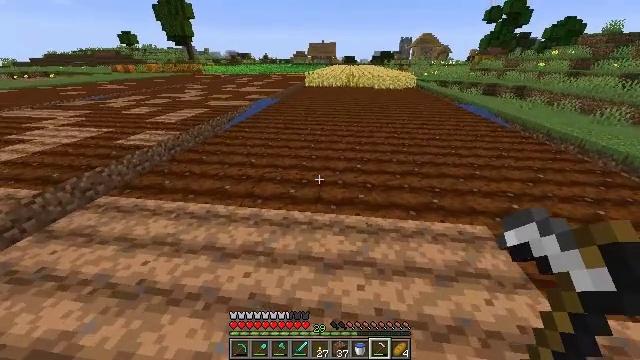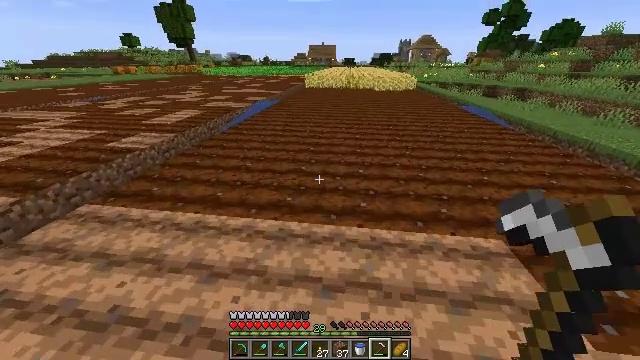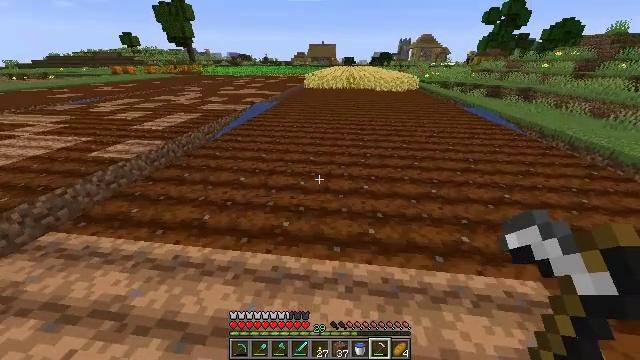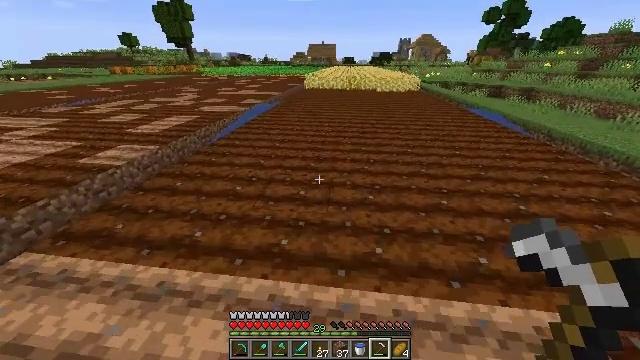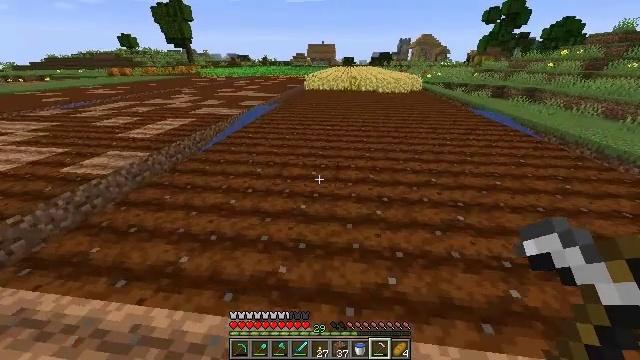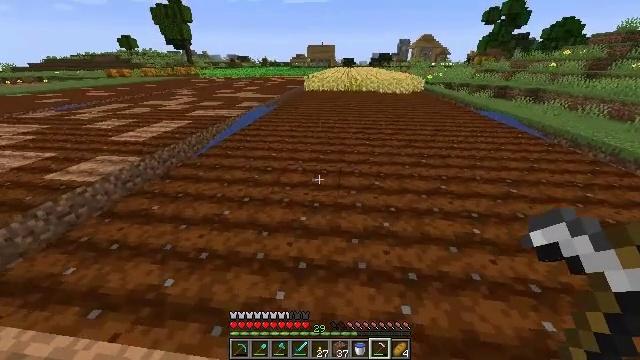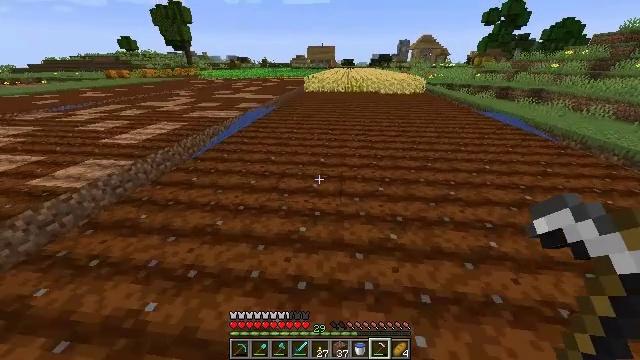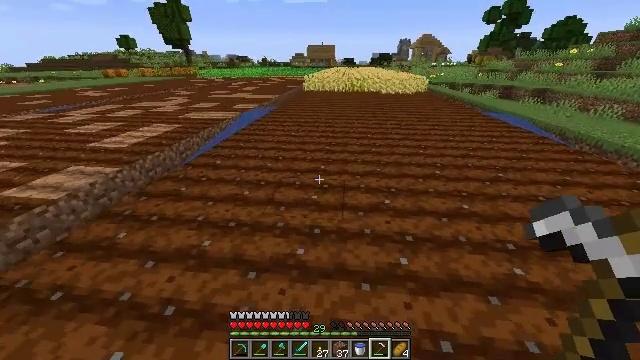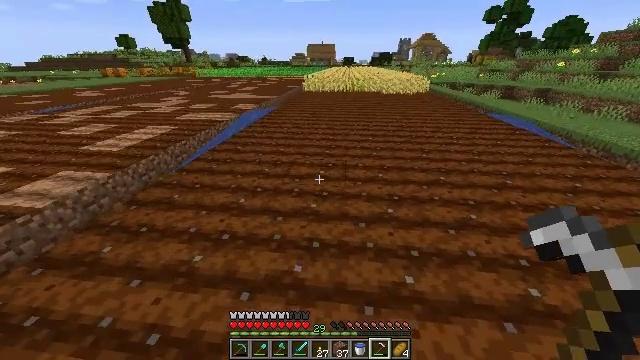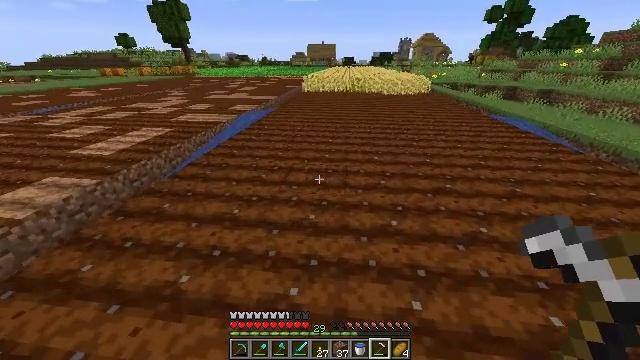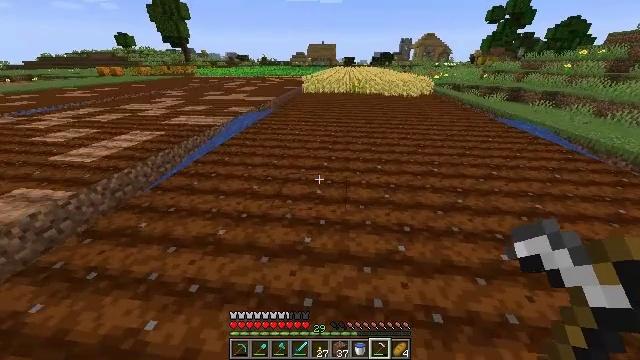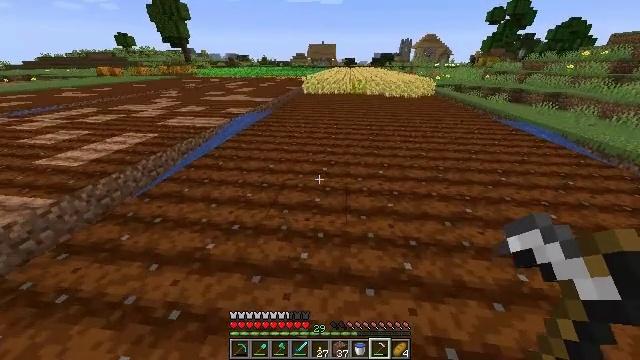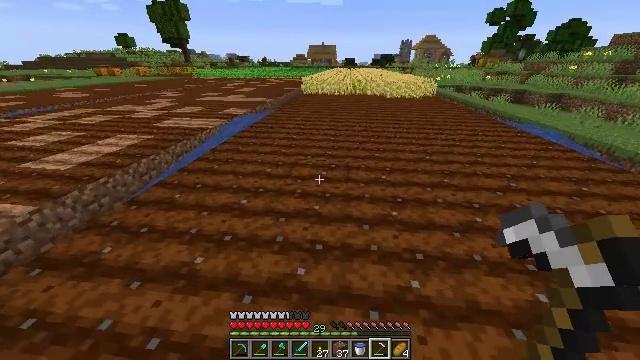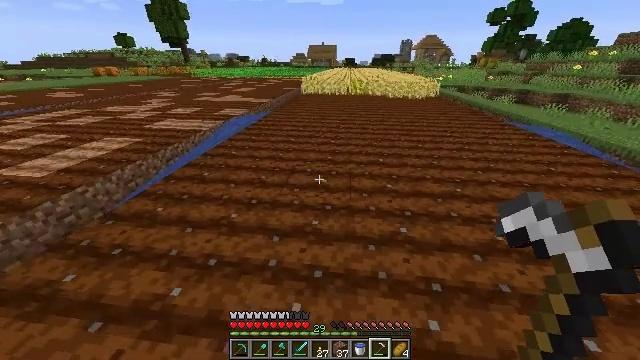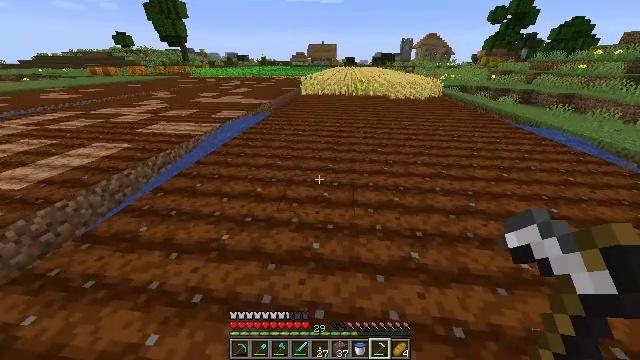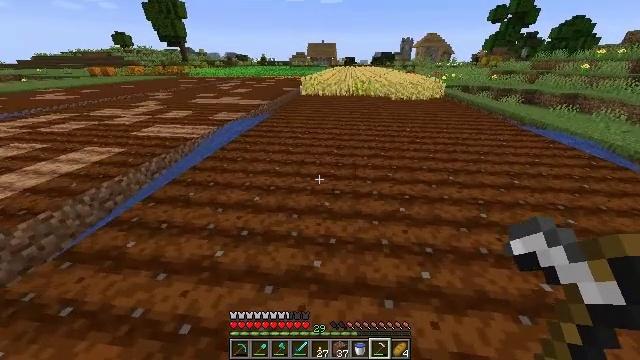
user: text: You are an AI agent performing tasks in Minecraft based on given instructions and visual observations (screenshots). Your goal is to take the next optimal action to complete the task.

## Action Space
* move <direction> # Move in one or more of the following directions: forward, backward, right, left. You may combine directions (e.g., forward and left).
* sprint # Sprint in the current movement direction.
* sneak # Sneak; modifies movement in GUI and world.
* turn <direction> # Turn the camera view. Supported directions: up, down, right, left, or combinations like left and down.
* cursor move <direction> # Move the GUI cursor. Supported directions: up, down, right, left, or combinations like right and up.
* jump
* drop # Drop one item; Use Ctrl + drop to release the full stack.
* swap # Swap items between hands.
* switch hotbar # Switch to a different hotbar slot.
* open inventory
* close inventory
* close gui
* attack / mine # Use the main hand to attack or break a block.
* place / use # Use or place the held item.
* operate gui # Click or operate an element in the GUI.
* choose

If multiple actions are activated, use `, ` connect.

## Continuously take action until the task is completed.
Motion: motion action
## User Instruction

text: Harvest wheat from the field.
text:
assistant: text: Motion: move forward, sprint
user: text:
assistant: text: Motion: move forward, sprint
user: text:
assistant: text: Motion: move forward, sprint
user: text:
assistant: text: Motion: move forward, sprint
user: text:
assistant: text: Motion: move forward, sprint
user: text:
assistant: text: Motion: move forward, sprint
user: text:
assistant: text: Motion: move forward, sprint
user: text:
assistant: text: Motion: move forward, sprint
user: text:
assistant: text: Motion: move forward, sprint
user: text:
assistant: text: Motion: move forward, sprint
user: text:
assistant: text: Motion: move forward, sprint
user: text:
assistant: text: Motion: move forward, sprint
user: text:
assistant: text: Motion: move forward, sprint
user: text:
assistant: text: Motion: move forward, sprint
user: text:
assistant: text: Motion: move forward, sprint
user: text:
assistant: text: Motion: move forward, sprint
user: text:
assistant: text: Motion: move forward, sprint
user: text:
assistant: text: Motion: move forward, sprint
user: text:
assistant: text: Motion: move forward, sprint
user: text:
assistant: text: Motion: move forward, sprint
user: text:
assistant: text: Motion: move forward and move right, sprint
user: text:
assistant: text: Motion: move forward and move right, sprint
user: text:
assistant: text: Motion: move forward and move right, sprint
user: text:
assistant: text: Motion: move forward and move right, sprint
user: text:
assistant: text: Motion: move forward and move right, sprint
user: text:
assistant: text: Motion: move forward and move right, sprint
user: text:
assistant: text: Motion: move forward and move right, sprint
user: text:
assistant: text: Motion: move forward and move right, sprint
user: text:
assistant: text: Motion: move forward and move right, sprint
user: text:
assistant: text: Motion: move forward and move right, sprint